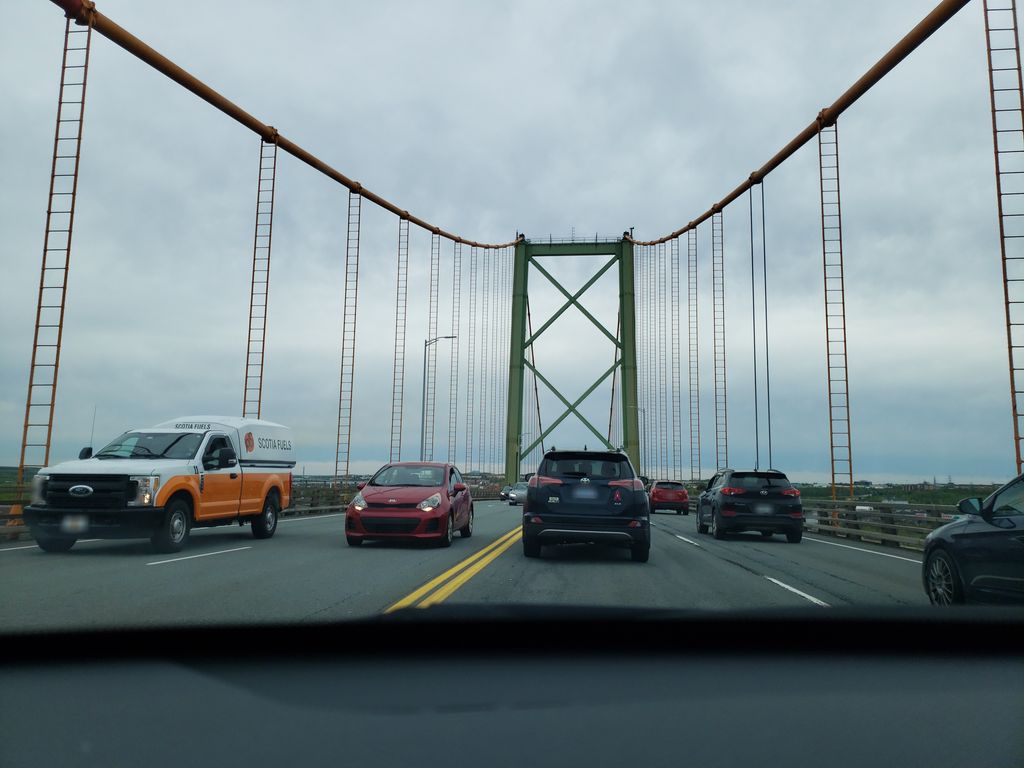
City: halifax